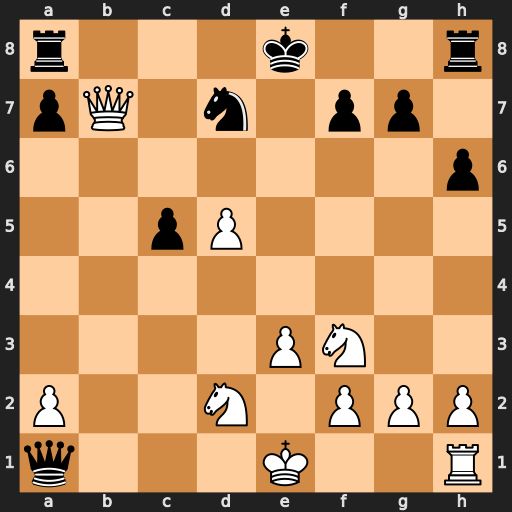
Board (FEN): r3k2r/pQ1n1pp1/7p/2pP4/8/4PN2/P2N1PPP/q3K2R
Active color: w
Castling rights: Kkq
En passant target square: -
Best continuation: Ke2 Qxh1 Qxa8+